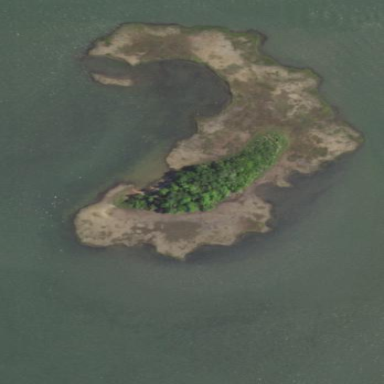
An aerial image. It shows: Islet.